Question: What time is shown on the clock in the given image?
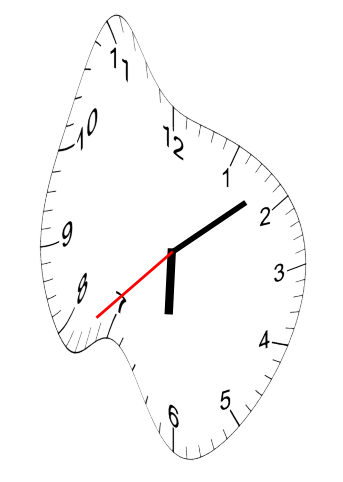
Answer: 06:08:38